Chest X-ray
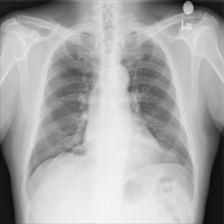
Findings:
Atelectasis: negative
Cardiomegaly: negative
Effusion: negative
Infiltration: positive
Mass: negative
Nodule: negative
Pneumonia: negative
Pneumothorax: negative
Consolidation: negative
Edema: negative
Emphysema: negative
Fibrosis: negative
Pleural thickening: negative
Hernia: negative